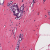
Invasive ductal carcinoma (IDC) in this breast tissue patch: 0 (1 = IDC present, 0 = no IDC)